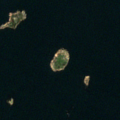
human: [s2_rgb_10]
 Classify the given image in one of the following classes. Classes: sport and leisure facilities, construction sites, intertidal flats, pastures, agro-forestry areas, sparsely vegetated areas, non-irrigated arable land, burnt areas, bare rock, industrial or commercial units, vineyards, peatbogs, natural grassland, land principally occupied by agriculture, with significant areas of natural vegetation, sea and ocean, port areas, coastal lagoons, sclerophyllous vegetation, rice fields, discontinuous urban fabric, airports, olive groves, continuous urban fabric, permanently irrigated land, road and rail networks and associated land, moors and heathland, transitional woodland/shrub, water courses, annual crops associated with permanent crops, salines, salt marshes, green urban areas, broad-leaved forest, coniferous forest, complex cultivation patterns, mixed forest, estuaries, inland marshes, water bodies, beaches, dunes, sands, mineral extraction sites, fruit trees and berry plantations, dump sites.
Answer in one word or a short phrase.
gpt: sea and ocean